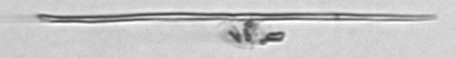
Label: fiber_TAG_external_detritus